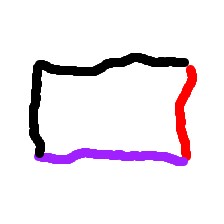
Shape: rectangle